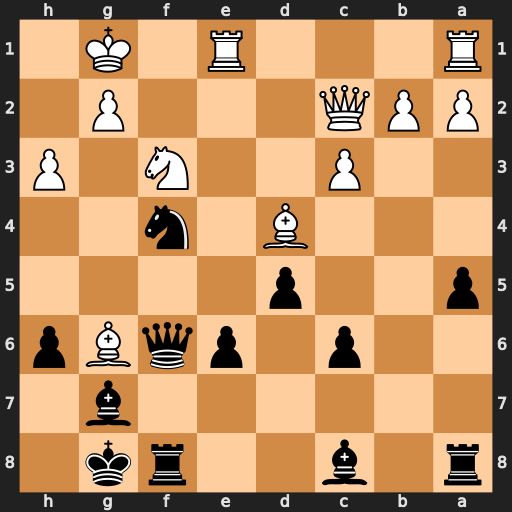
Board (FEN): r1b2rk1/6b1/2p1pqBp/p2p4/3B1n2/2P2N1P/PPQ3P1/R3R1K1
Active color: b
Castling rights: -
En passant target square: -
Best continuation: Qxg6 Qxg6 Nxg6